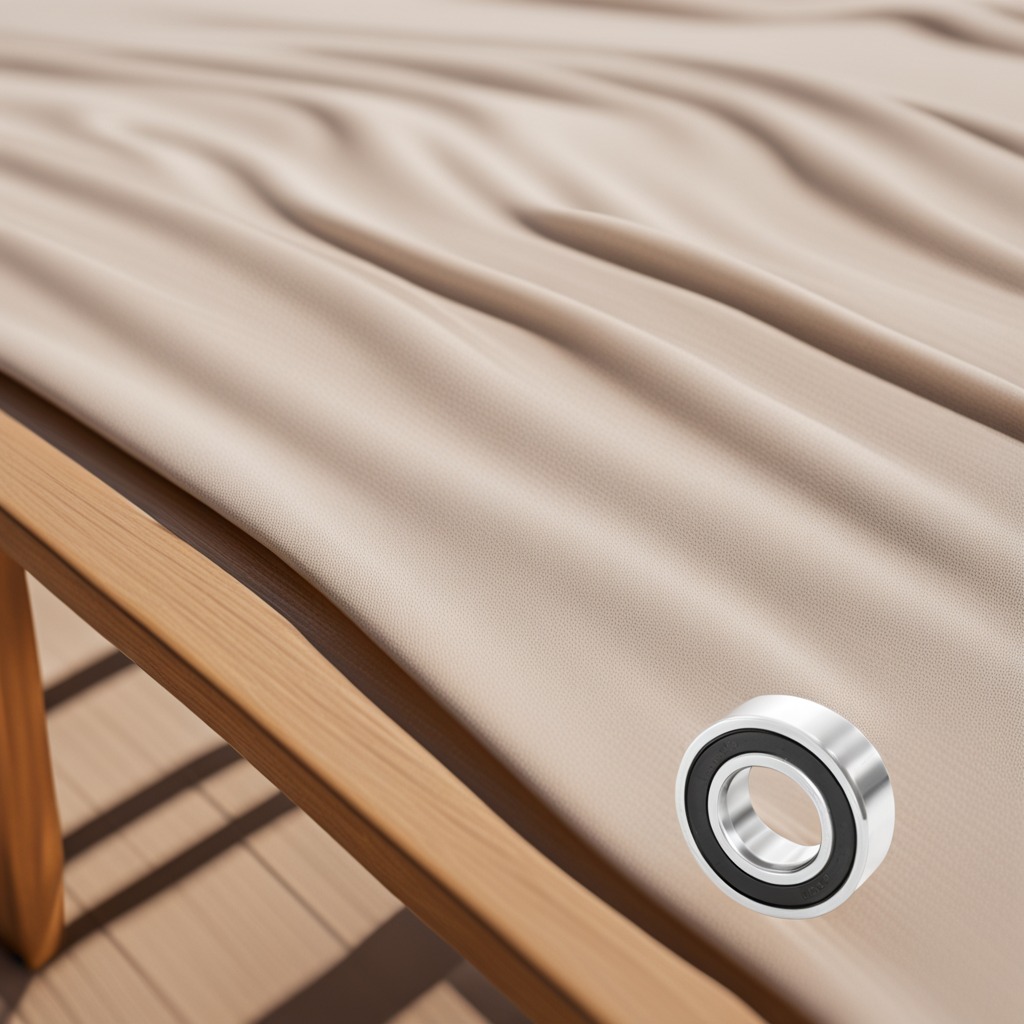
A metal ball bearing lying on the wooden table in the outdoor workshop during daytime bright natural light soft shadows worn but beneath the cloth